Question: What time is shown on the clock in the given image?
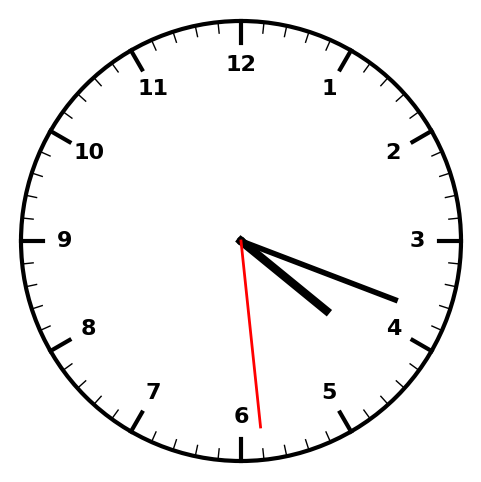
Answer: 04:18:29